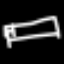
Label: bed